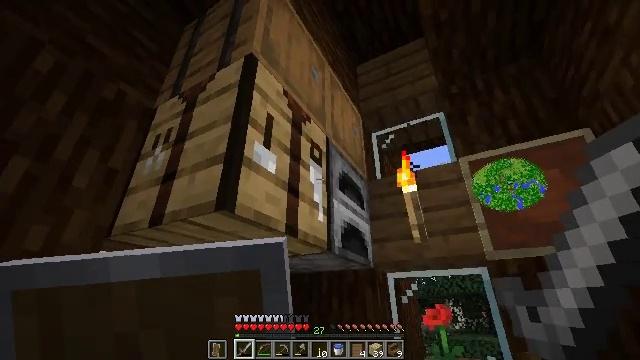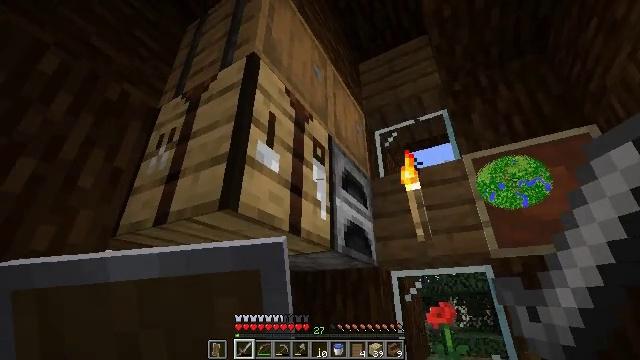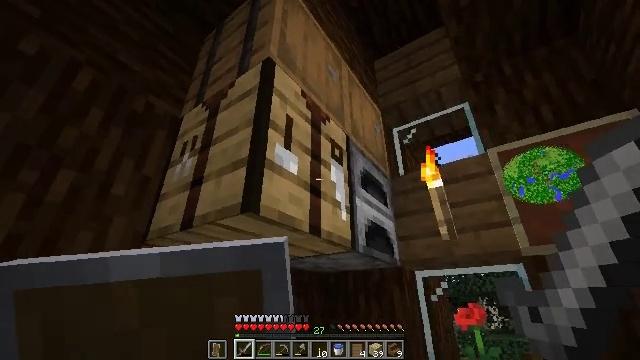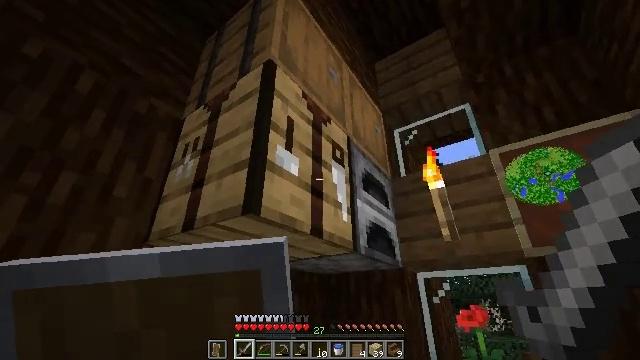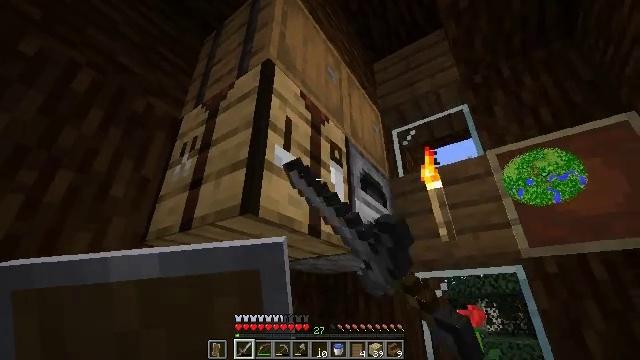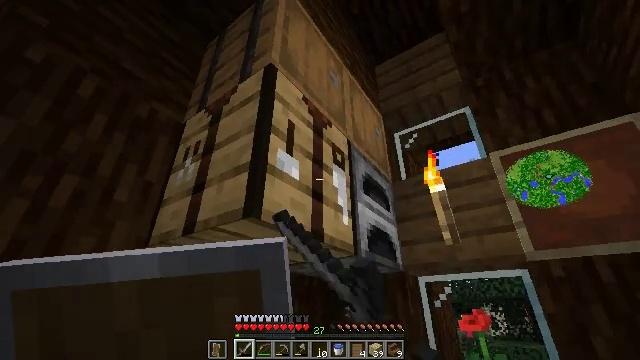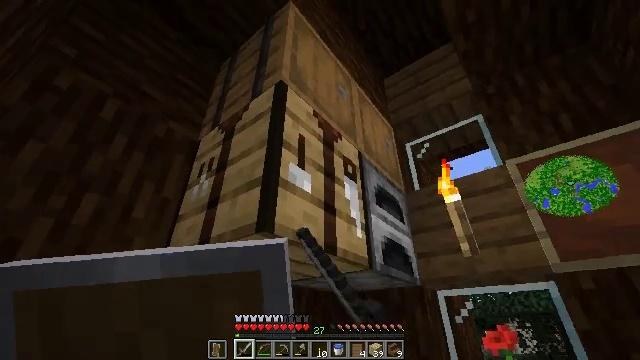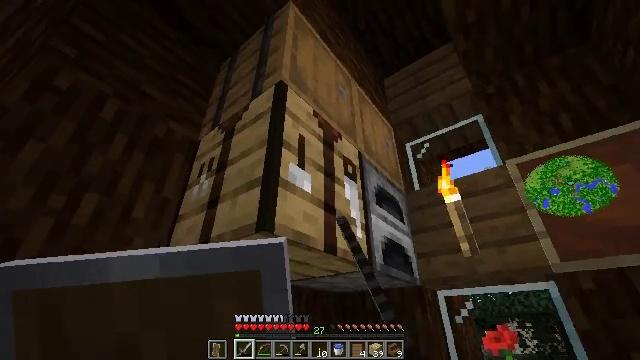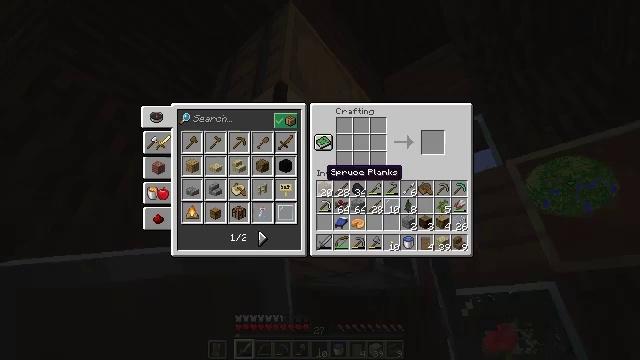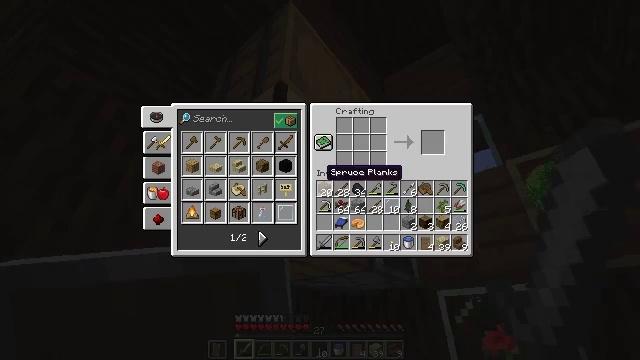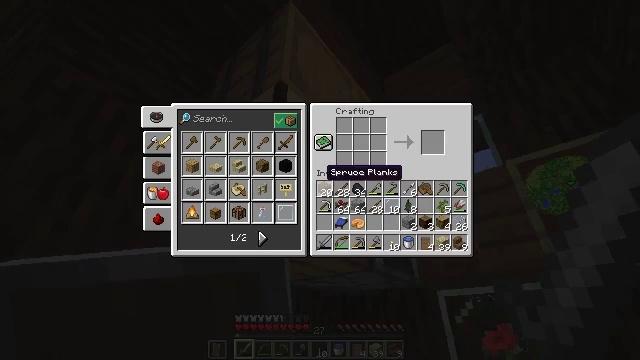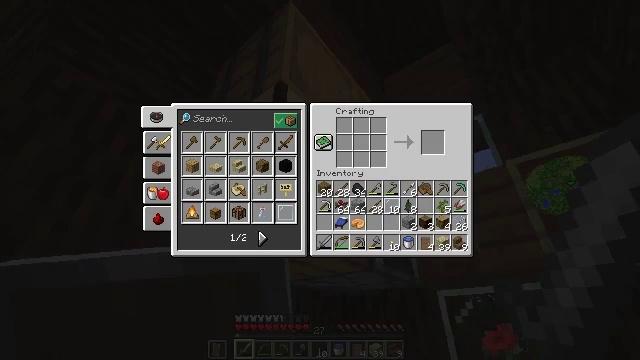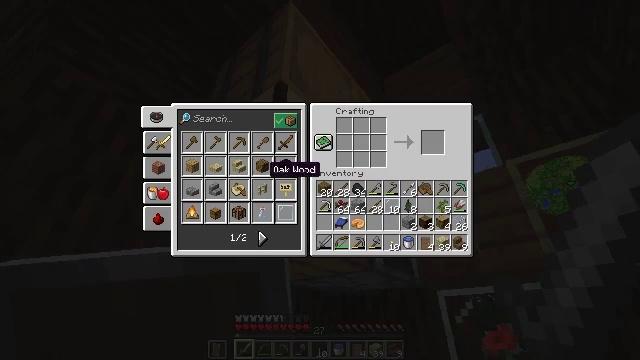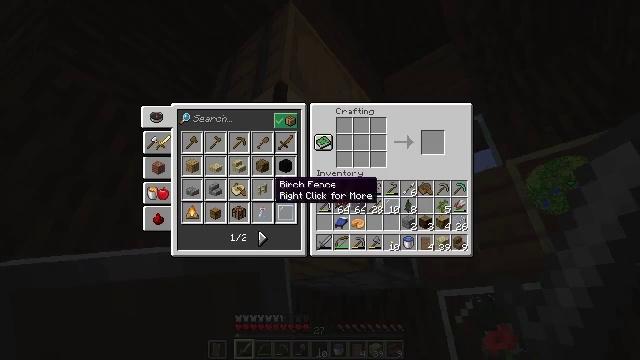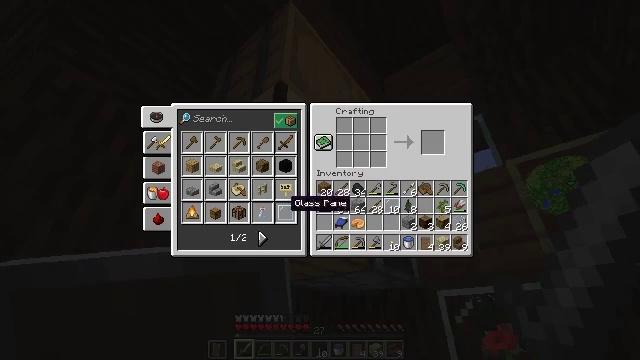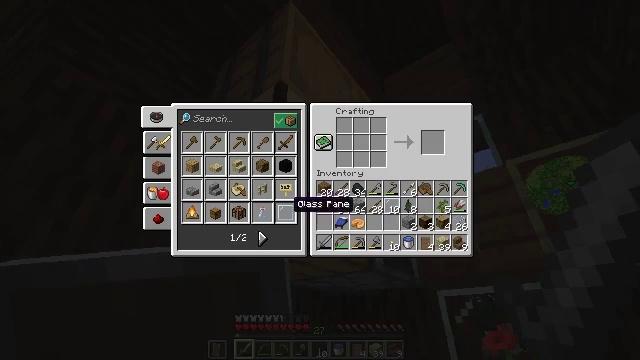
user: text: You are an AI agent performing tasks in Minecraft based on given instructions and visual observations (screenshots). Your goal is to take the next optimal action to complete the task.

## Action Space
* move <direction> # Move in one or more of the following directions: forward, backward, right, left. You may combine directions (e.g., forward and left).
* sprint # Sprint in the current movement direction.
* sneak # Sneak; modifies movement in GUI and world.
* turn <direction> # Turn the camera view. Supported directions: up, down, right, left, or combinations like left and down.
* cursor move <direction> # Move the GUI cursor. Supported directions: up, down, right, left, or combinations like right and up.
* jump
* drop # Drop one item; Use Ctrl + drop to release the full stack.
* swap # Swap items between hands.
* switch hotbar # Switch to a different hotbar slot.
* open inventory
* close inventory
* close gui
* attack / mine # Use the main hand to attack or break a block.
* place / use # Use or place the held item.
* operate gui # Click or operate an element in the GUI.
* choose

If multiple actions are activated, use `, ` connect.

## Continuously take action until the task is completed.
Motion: motion action
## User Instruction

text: Get glass pane by crafting with glass blocks.
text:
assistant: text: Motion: no_op
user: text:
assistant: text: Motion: turn left
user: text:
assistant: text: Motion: use / place
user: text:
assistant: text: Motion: use / place
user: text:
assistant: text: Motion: no_op
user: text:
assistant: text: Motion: turn left and up
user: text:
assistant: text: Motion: no_op
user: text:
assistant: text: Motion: open gui
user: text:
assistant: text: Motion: no_op
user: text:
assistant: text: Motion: no_op
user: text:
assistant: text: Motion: cursor move left
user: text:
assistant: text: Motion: cursor move left
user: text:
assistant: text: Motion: cursor move right and down
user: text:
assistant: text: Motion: cursor move right and down
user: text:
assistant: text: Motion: no_op
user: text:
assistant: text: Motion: operate gui
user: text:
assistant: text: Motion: operate gui
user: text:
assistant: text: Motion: cursor move right and up
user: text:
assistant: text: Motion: cursor move right and up
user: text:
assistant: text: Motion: cursor move right
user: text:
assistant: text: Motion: cursor move right
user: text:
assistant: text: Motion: cursor move left
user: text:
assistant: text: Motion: no_op
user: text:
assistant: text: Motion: no_op
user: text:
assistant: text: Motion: no_op
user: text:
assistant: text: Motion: operate gui
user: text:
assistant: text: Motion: no_op
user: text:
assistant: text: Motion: cursor move left and down
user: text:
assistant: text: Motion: cursor move left and down
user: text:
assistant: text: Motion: cursor move down